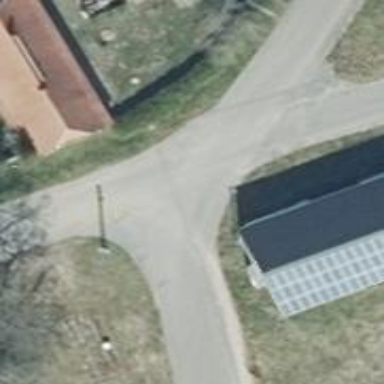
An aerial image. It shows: Branch-type power pole.